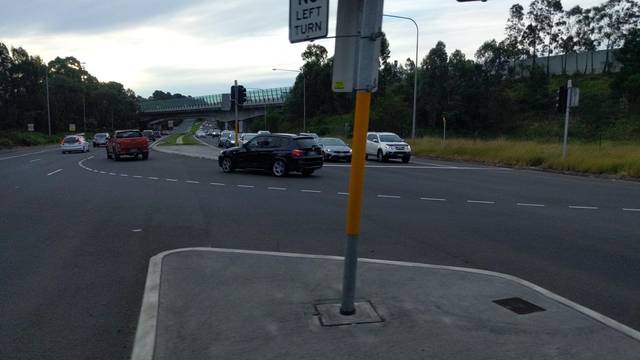
Region: Australia
Coordinates: -33.755, 150.953